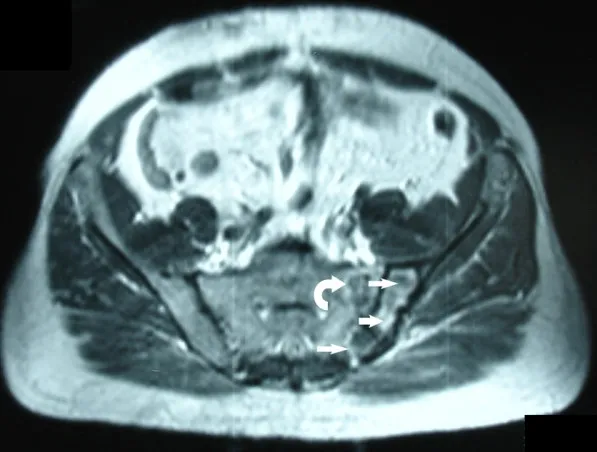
Post-contrast axial T1-weighted MR image shows the postoperative changes with diminution of the extension and the enhancement of the tumor at the left iliac bone (arrows) and at the left sacral wing (curved arrow).
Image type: radiology (mri)